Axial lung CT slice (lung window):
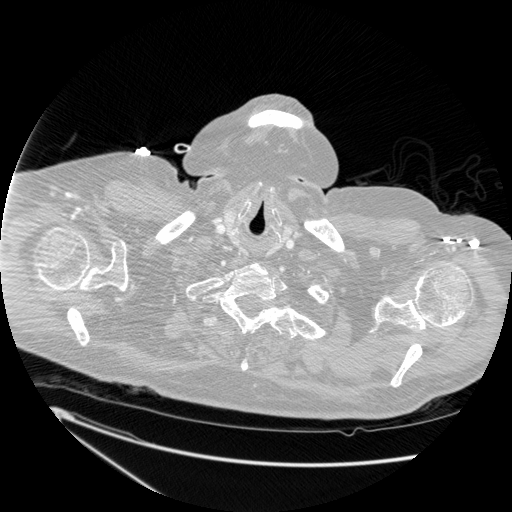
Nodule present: no